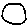
Label: circle